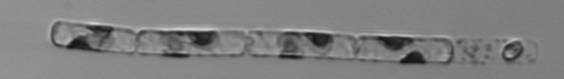
Label: Guinardia_delicatula_TAG_internal_parasite